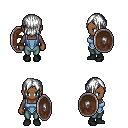
a pixel art fantasy rpg character, female body template, human, dark skin, blue vest, teal pants, white long bangs hairstyle, black shoes, shield, four views (front, back, left, right), 2x2 character sprite sheet, small pixel art, hard edges, no anti-aliasing